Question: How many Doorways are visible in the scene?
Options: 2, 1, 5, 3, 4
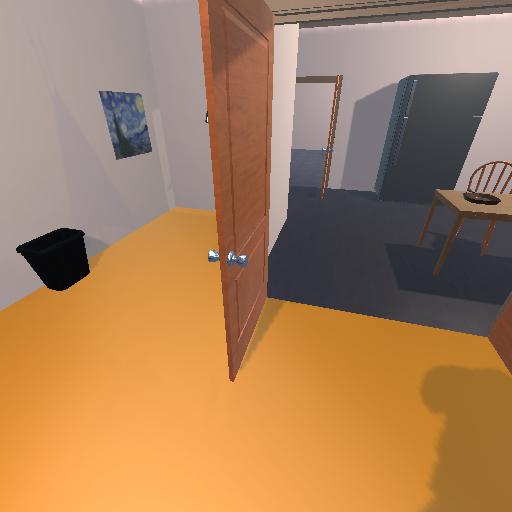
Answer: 2